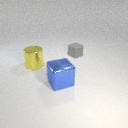
small gray rubber cube behind large blue metal cube